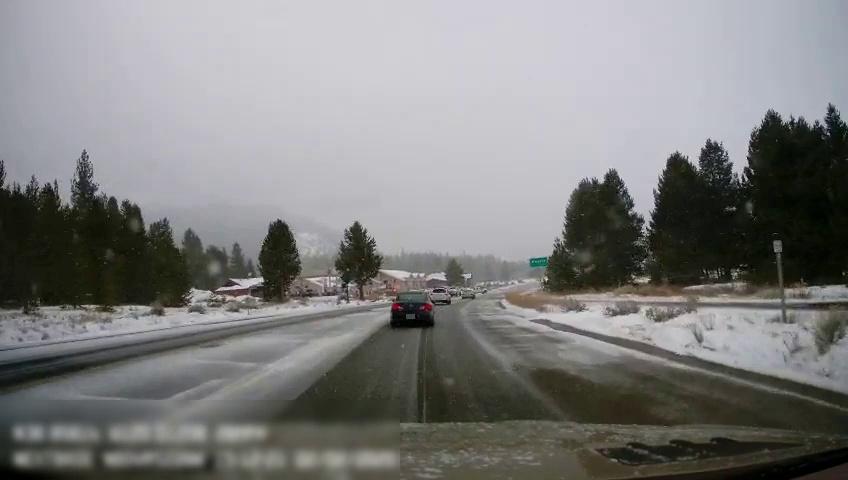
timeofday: Day
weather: Snowy
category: Drivable Space
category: Vehicles | Truck
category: Vehicles | Car
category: Vehicles | SUV
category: Vehicles | Car
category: Lanes | Current Lane
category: Traffic | Signs